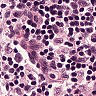
Metastatic tissue present: no